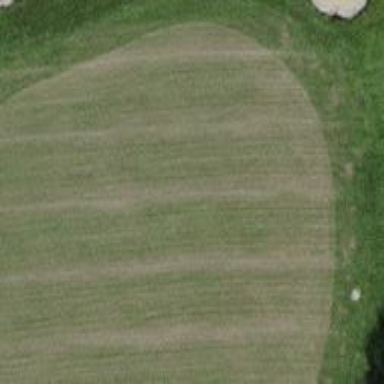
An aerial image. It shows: Golf hole.